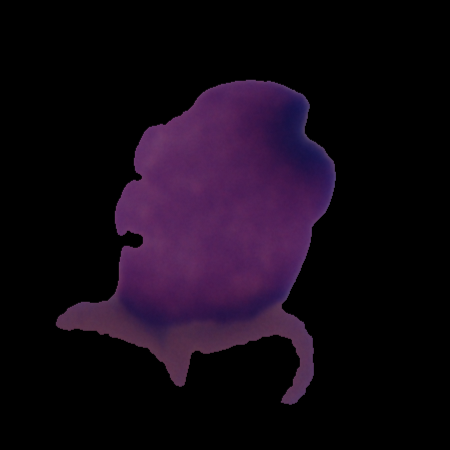
Label: cancer